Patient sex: F
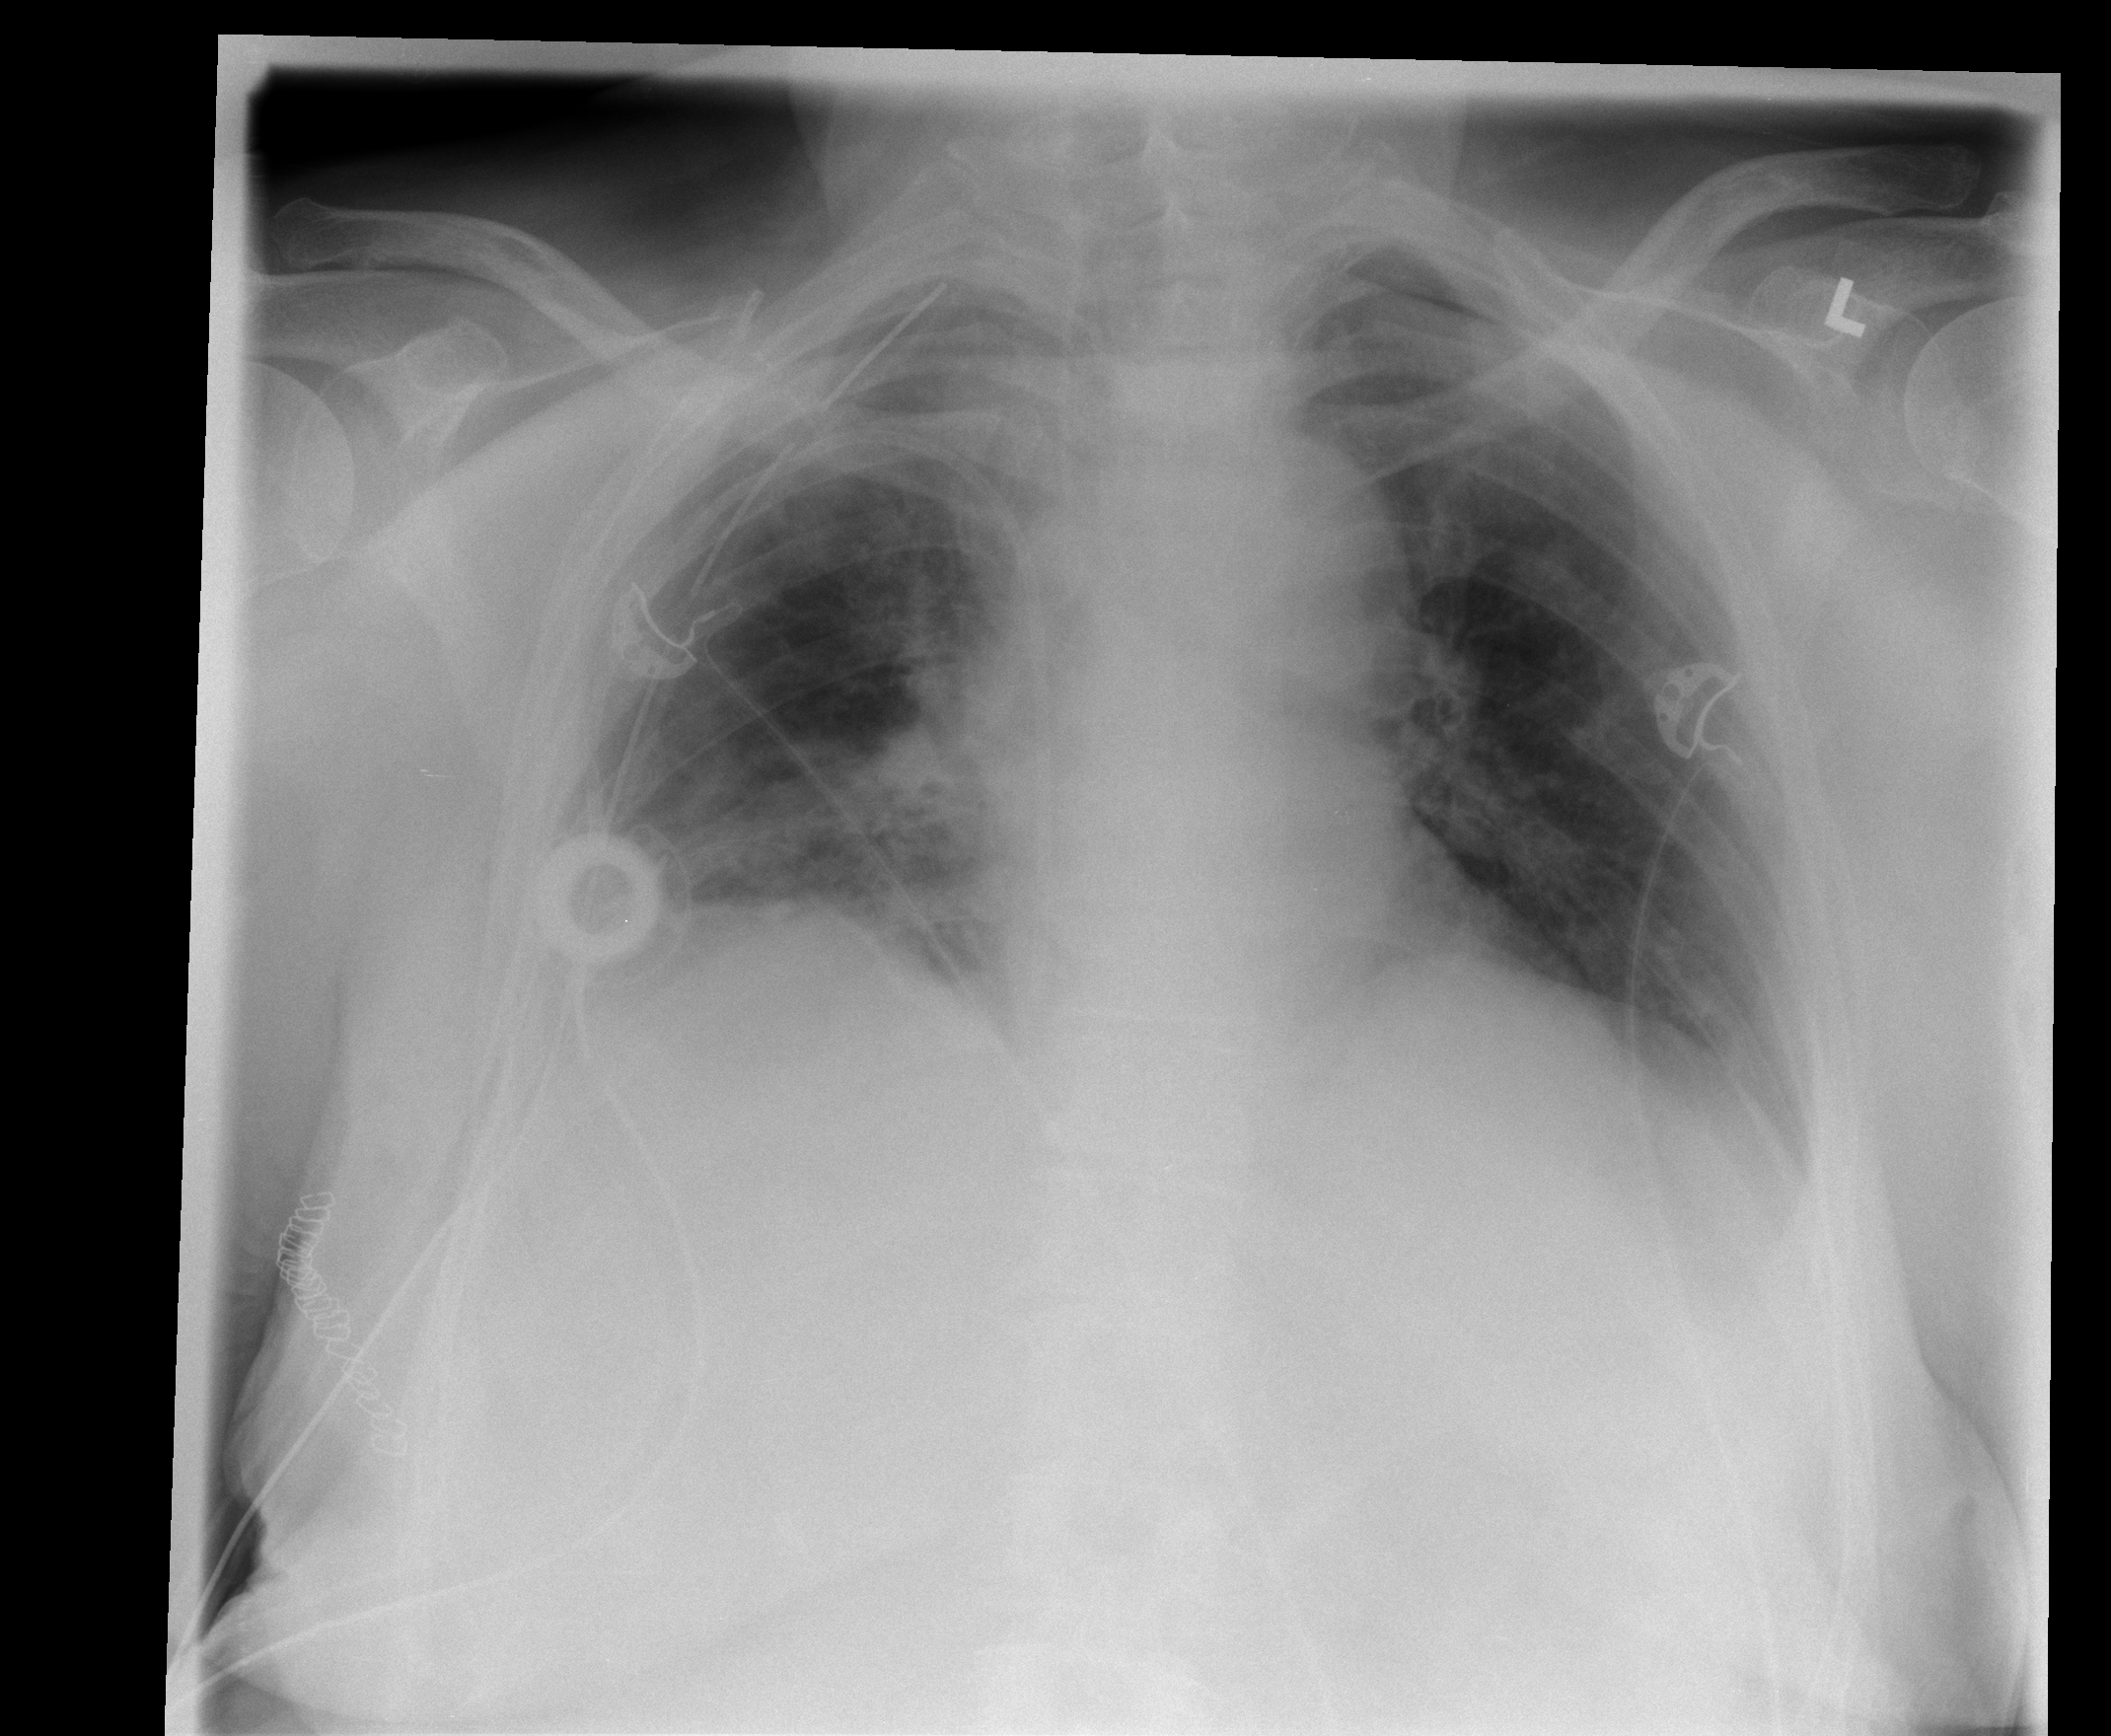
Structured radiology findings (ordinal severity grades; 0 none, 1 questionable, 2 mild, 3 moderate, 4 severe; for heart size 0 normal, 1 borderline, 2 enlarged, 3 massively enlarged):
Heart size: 0
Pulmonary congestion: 0
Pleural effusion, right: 0
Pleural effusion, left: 0
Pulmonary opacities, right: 1
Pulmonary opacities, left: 0
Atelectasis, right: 1
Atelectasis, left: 0